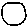
Label: circle